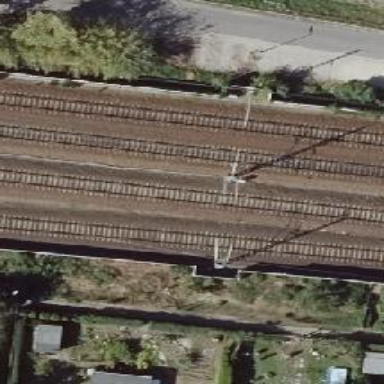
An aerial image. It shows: Milestone along the railway track with catenary mast.